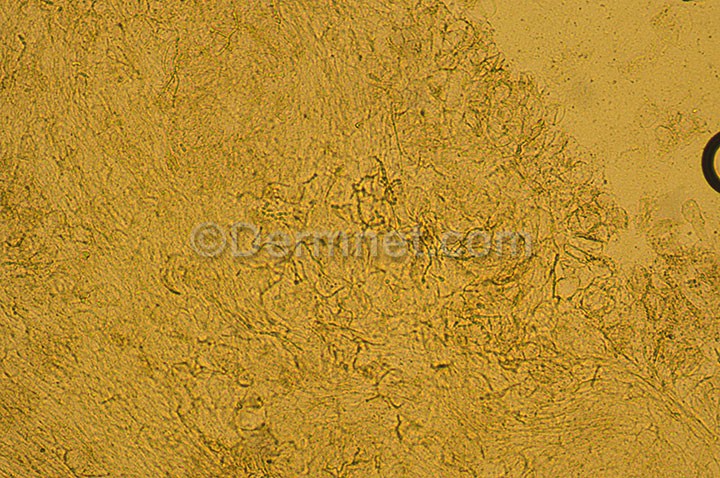
Disease: Tinea Ringworm Candidiasis and other Fungal Infections